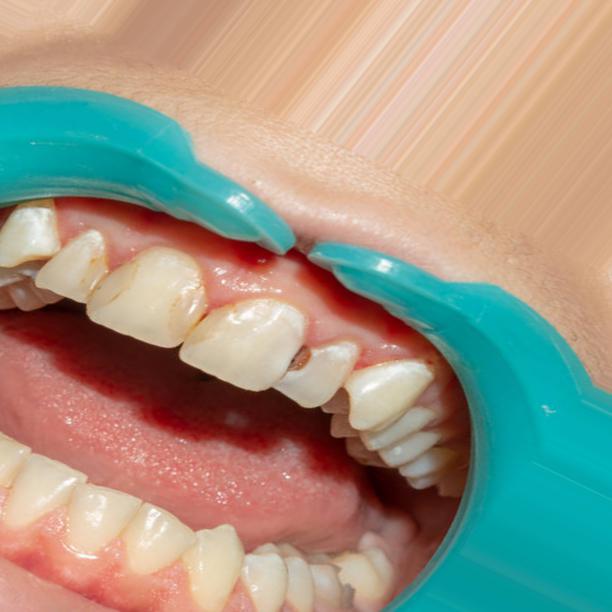
Condition: Caries